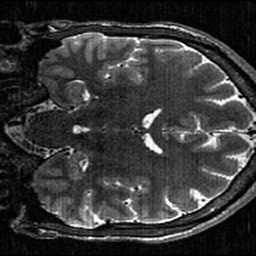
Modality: T2w
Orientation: coronal
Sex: male